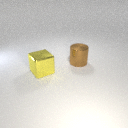
large brown metal cylinder behind large yellow metal cube